七年级 · 算术
在有些情况下, 不需要计算出结果也能把绝对值符号去掉. 例如: $|6+7|=6+7 ;|6-7|=7-6 ; \mid 7$ $-6|=7-6 ;|-6-7 \mid=6+7$

(1) 根据上面的规律, 把下列各式写成去掉绝对值符号的形式:
(1) $|7-21|=$ ; (2) $\left.-\frac{1}{2}-0.8 \right\rvert\,=$ \$ \qquad \$ ; (3) $\left|\frac{7}{17}-\frac{7}{18}\right|=$ \$ \qquad \$
(2) 数 $\mathrm{a}$ 在数轴上的位置如图所示, 则 $|\mathrm{a}-2.5|=$ \$ \qquad \$

A. $a-2.5$
B. $2.5-\mathrm{a}$
C. $\mathrm{a}+2.5$
D. $-\mathrm{a}-2.5$

(3) 利用上述介绍的方法计算或化简:

(1) $\left.\frac{1}{5}-\frac{1}{2018}|+| \frac{1}{2018}-\frac{1}{2}|-|-\frac{1}{2} \right\rvert\,+\frac{1}{1009}$;

(2) $\left.\frac{1}{5}-\frac{1}{a}|+| \frac{1}{a}-\frac{1}{2}|-|-\frac{1}{2} \right\rvert\,+2\left(\frac{1}{a}\right)$, 其中 $a>2$.

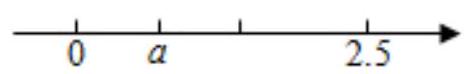
答案: (1) $21-7 ; \frac{1}{2}+0.8 ; \frac{7}{17}-\frac{7}{18}$

(2) $\mathrm{B}$

(3) 解: (1) $\left|\frac{1}{5}-\frac{1}{2018}\right|+\left|\frac{1}{2018}-\frac{1}{2}\right|-\left|-\frac{1}{2}\right|+\frac{1}{1009}$;

$=\frac{1}{5}-\frac{1}{2018}+\frac{1}{2}-\frac{1}{2018}-\frac{1}{2}+\frac{1}{1009}$,

$=\frac{1}{5}-\frac{1}{1009}+\frac{1}{1009}$,

$=\frac{1}{5}$,

(2) $\left|\frac{1}{5}-\frac{1}{a}\right|+\left|\frac{1}{a}-\frac{1}{2}\right|-\left|-\frac{1}{2}\right|+2\left(\frac{1}{a}\right)$, 其中 $\mathrm{a}>2$.

当 $2<a<5$ 时, 原式 $=\frac{1}{a}-\frac{1}{5}+\frac{1}{2}-\frac{1}{a}-\frac{1}{2}+\frac{2}{a}$,

$=-\frac{1}{5}+\frac{2}{a}$,

$=\frac{10-a}{5 a}$,
当 $a \geq 5$ 时, 原式 $=\frac{1}{5}-\frac{1}{a}+\frac{1}{2}-\frac{1}{a}-\frac{1}{2}+\frac{2}{a}$,

$=\frac{1}{5}$.
解析: (1) (1) $|7-21|=21-7$; (2) $\left|-\frac{1}{2}-0.8\right|=\frac{1}{2}+0.8$; (3) $\left|\frac{7}{17}-\frac{7}{18}\right|=\frac{7}{17}-\frac{7}{18}$;故答案为: (1) $21-7$; (2) $\frac{1}{2}+0.8$; (3) $\frac{7}{17}-\frac{7}{18}$; (2) 由数轴得: $\mathrm{a}<2.5$,

则 $|\mathrm{a}-2.5|=2.5-\mathrm{a}$,

故答案为: B;